Question: In my table model, I return 'Boolean.class' in 'getColumnClass' so that checkboxes are displayed in the first column. Is it possible to add checkboxes to all cells in the first column except the last cell (next to Total)? See screenshot. Thanks!

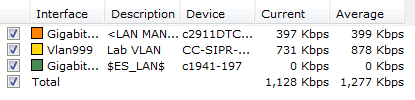
Answer: Of course, you just need to implement a 'TableCellRenderer' that returns null when rendering the last row && first column like this one:
'''
public class CustomTableCellRenderer implements TableCellRenderer {
private final TableCellRenderer decorate;
public CustomTableCellRenderer(final TableCellRenderer decorate) {
super();
this.decorate = decorate;
}
public Component getTableCellRendererComponent(final JTable table, final Object value,
final boolean isSelected, final boolean hasFocus, final int row, final int column) {
if (column == 0 && row == table.getRowCount() - 1) {
return null;
}
return decorate.getTableCellRendererComponent(table, value, isSelected, hasFocus, row, column);
}
}
'''
now you need to set the CellRenderer of the Boolean cell with an instance of this implementation like:
'''
TableColumn column = table.getColumnModel().getColumn(0);
column.setCellRenderer(new CustomTableCellRenderer(table.getDefaultRenderer(Boolean.class)));
'''
With this implementation the last row/ first column will be presented empty.